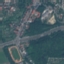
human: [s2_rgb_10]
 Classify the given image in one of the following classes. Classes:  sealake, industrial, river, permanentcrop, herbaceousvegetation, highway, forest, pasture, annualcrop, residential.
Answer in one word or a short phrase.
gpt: Highway